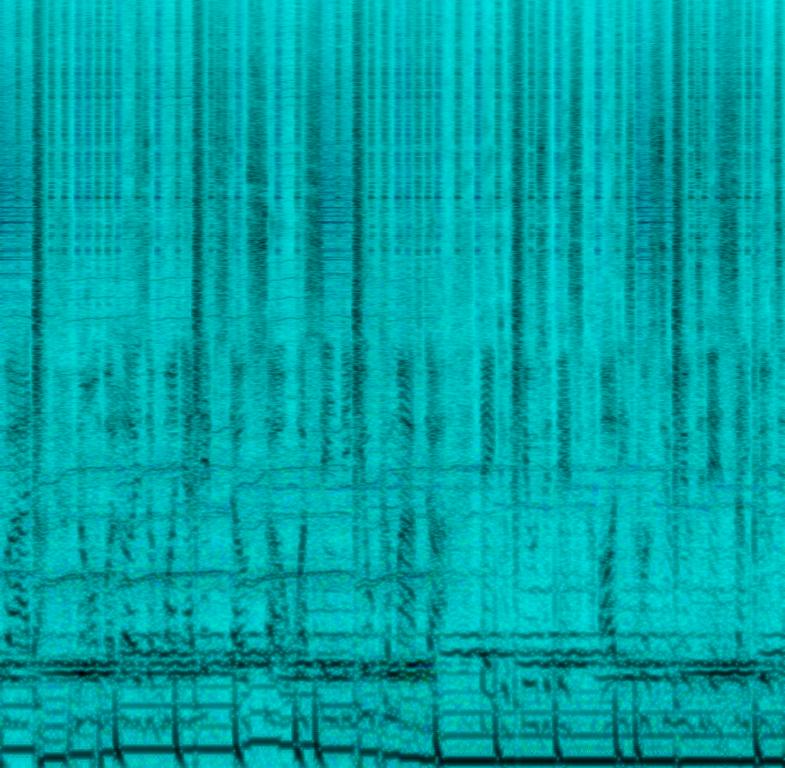
This song features a male voice rapping the lyrics. Female voices sing vocables in the background. This is accompanied by programmed percussion playing a trap beat. The bass plays a groovy bassline by sliding to notes rather than pausing in between notes. A synth plays a repetitive melody in the background. This song can be played in a gangster movie.